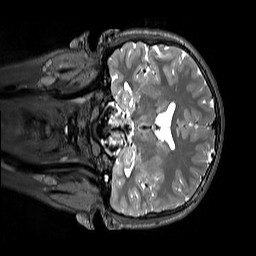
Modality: T2w
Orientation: coronal
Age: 11
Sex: female
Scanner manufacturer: siemens
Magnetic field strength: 3 T
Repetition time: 3.2 s
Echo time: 0.408 s